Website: home-depot
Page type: payment
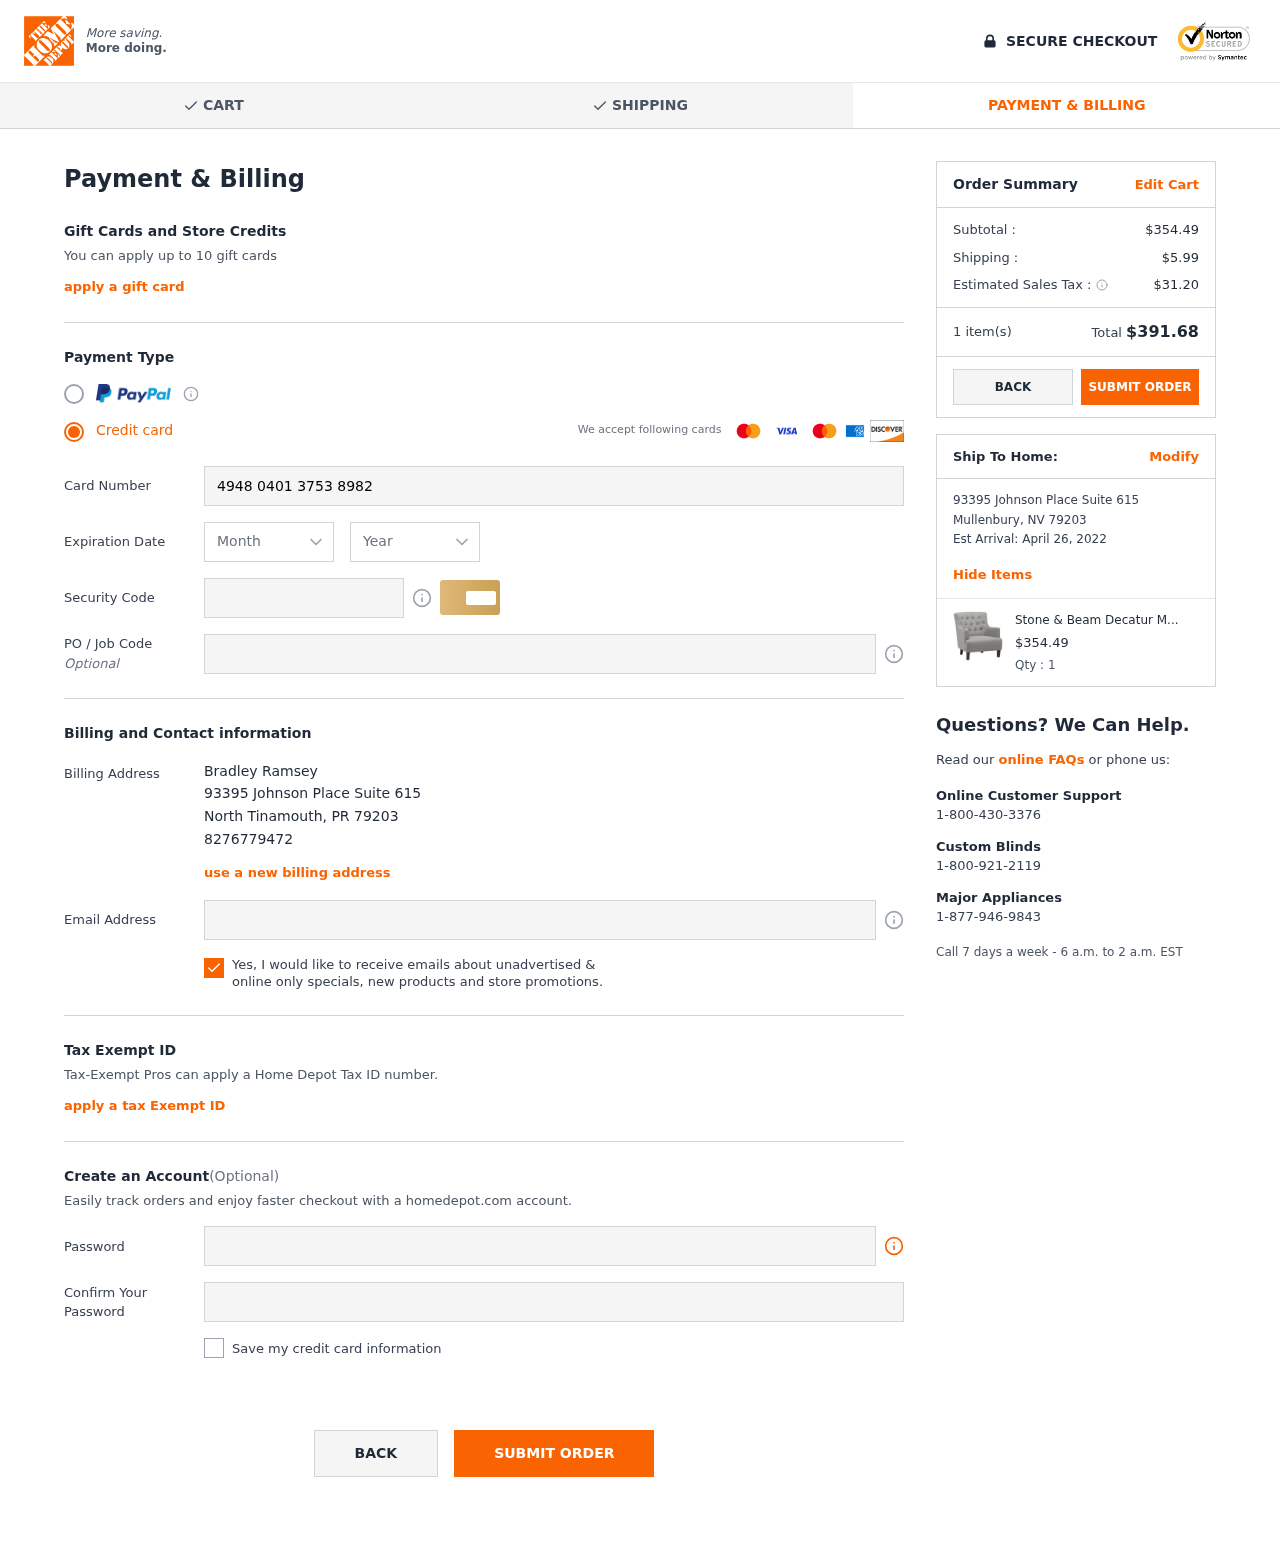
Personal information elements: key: PII_CARD_CVV
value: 329
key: PII_CARD_EXPIRY_MONTH
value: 06
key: PII_CARD_EXPIRY_YEAR
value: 28
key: PII_CARD_NUMBER
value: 4948 0401 3753 8982
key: PII_CITY
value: North Tinamouth
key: PII_CITY2
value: Mullenbury
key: PII_EMAIL
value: bradley_ramsey@hotmail.com
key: PII_FULLNAME
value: Bradley Ramsey
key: PII_PHONE
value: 8276779472
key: PII_POSTCODE
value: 79203
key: PII_POSTCODE2
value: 79203
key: PII_STATE_ABBR
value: PR
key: PII_STATE_ABBR2
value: NV
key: PII_STREET
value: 93395 Johnson Place Suite 615
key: PII_STREET2
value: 93395 Johnson Place Suite 615
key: PII_POSTCODE_FULL
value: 79203
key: PII_POSTCODE_NUMERIC
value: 79203
Product elements: key: PRODUCT1_NAME
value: Stone & Beam Decatur Modern Tufted Accent Chair
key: PRODUCT1_PRICE
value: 354.49
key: PRODUCT1_QUANTITY
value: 1
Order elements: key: ORDER_SUBTOTAL
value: $354.49
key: ORDER_SHIPPING_COST
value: $5.99
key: ORDER_TAX
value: $31.20
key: ORDER_NUM_ITEMS
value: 1 item(s)
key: ORDER_TOTAL
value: $391.68
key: ORDER_DELIVERY_DATE
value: April 26, 2022